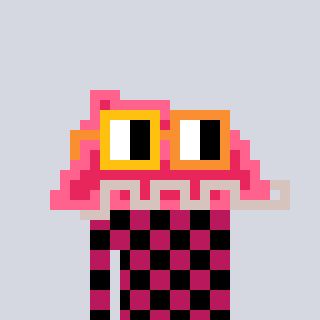
a pixel art character with square yellow and orange glasses, a retainer-shaped head and a darkpink-colored body on a cool background